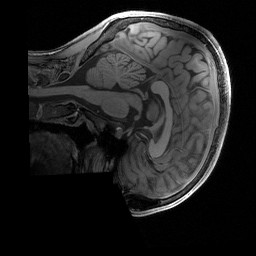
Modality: T1w
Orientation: sagittal